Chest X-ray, PA view. Patient: 68 years old, sex M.
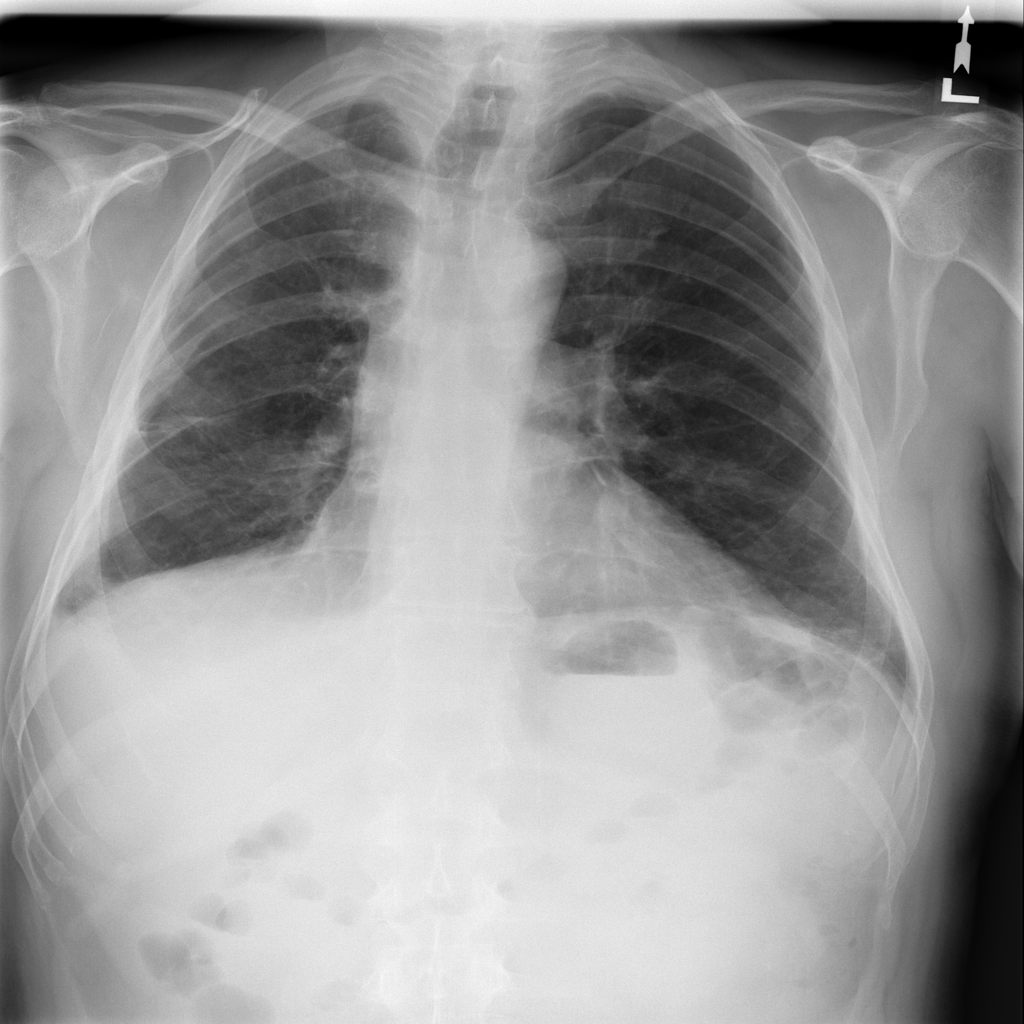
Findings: Atelectasis, Pleural_Thickening